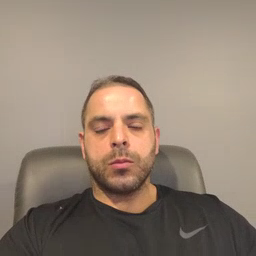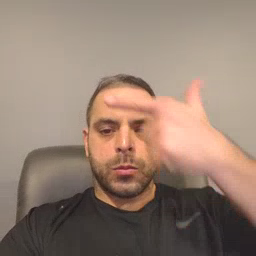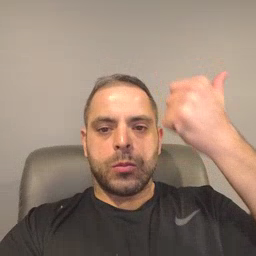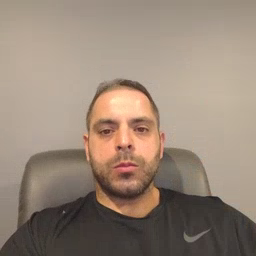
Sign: because